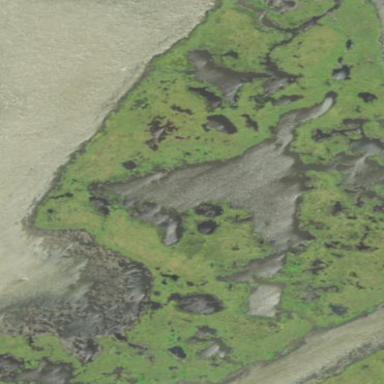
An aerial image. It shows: Wetland area.